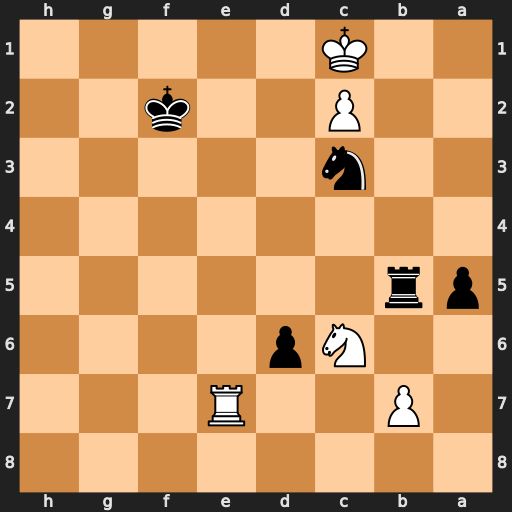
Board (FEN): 8/1P2R3/2Np4/pr6/8/2n5/2P2k2/2K5
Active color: b
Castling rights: -
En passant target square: -
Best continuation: Na2+ Kd2 Rd5+ Nd4 Rxd4#